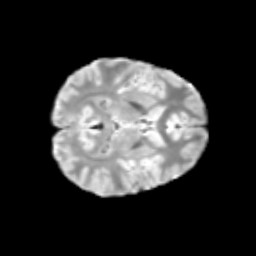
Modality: T2w
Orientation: axial
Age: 12
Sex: female
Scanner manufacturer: siemens
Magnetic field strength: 3 T
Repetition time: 3.8 s
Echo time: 0.07 s